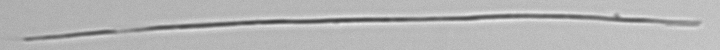
Label: fiber